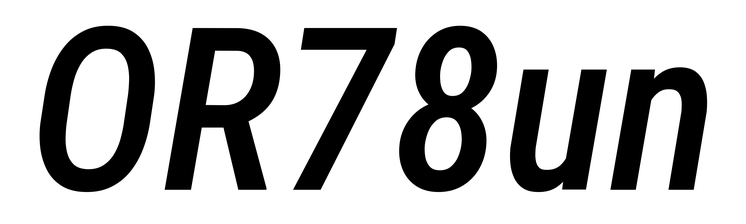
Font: Roboto-Italic_Condensed_Medium_Italic